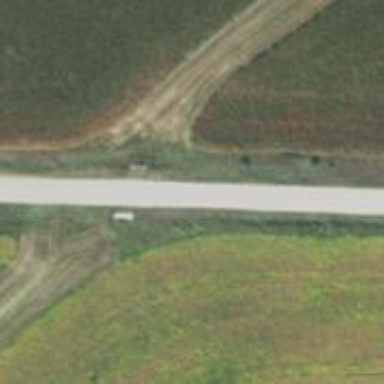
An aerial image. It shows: Tertiary road.